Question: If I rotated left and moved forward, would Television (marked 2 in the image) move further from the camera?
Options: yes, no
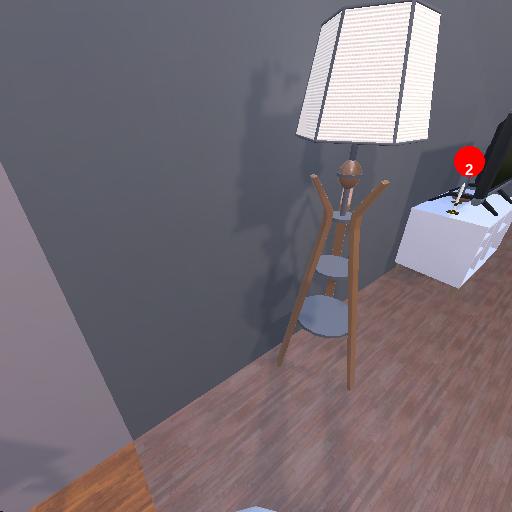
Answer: yes